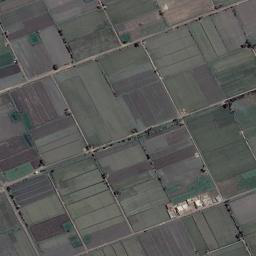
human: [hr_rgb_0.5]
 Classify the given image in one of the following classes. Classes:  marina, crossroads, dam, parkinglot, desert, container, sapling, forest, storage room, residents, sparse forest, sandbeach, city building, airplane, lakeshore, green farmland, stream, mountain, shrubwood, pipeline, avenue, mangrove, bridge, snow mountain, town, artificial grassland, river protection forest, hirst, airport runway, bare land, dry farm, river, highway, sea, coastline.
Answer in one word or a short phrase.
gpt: green farmland